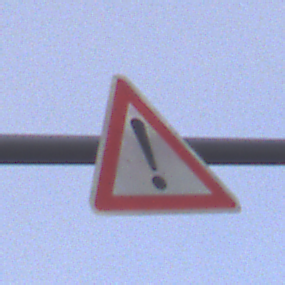
Verkehrszeichen: Gefahrenstelle
Umgebung: Outdoor, Urban
Tageszeit: MorningAfternoon
Wetter: PartlyCloudy
Licht: Natural
Jahreszeit: NotSpecified
Kontrast: LowContrast